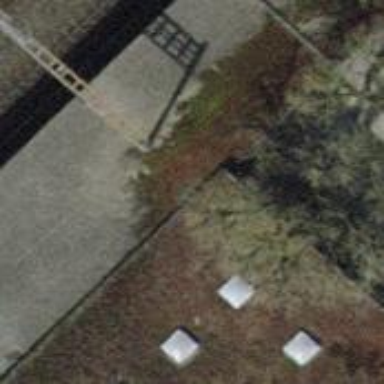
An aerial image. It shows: Shelter for public transport with flat roof.